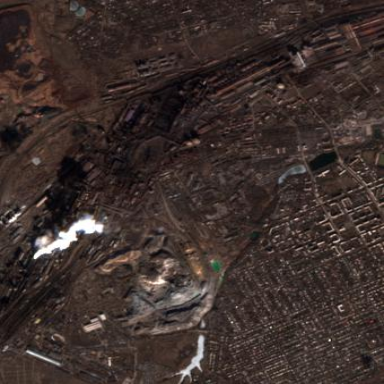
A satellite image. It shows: Industrial area.